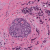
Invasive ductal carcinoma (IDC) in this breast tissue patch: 1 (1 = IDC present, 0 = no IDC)